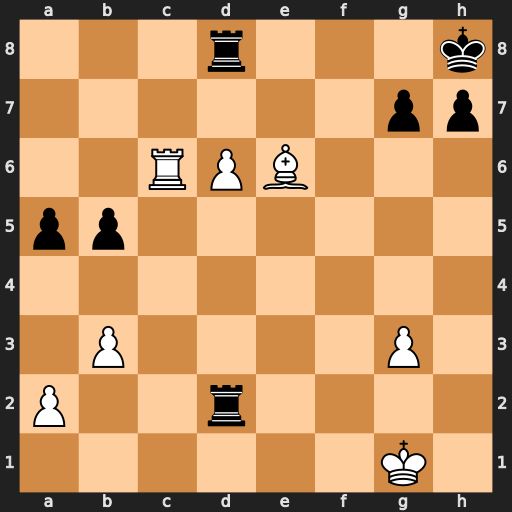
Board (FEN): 3r3k/6pp/2RPB3/pp6/8/1P4P1/P2r4/6K1
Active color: w
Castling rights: -
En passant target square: -
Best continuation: d7 R8xd7 Bxd7